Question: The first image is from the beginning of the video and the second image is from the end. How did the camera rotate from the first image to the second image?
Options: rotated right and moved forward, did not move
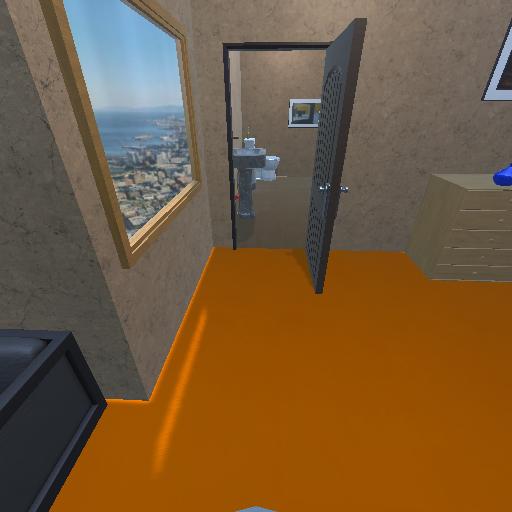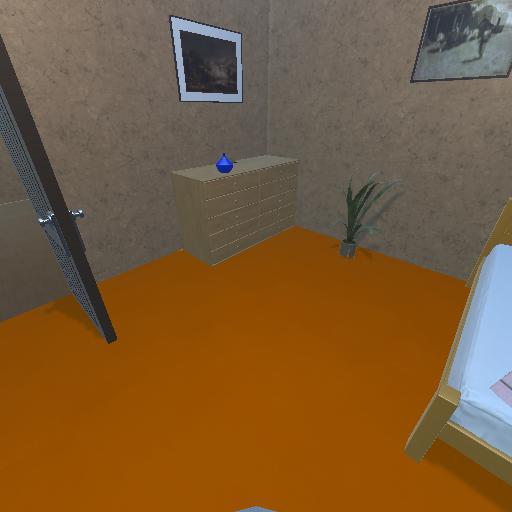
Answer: rotated right and moved forward